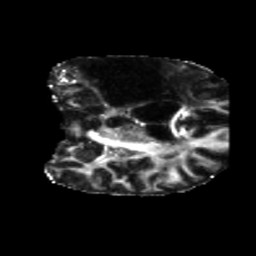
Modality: FA
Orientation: coronal
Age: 40
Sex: male
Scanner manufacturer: siemens
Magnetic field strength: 3 T
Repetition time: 5.25 s
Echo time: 0.08 s